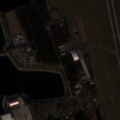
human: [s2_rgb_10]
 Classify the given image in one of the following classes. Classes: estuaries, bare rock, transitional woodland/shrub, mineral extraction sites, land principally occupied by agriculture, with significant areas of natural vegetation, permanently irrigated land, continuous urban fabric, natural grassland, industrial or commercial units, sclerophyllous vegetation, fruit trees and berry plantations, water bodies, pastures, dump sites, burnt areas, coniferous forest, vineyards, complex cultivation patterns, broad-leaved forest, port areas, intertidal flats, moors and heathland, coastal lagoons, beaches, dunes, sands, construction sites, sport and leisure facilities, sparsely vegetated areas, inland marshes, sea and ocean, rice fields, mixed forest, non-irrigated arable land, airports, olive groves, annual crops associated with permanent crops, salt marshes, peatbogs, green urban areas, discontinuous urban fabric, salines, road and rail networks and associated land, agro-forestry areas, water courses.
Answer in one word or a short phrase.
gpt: industrial or commercial units, airports, broad-leaved forest, water bodies